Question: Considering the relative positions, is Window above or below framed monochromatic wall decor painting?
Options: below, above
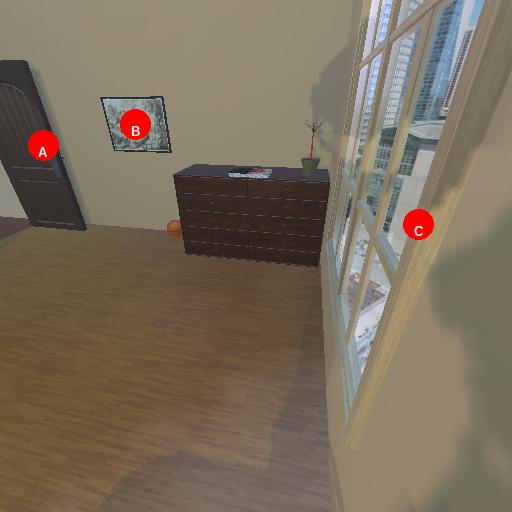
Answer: below